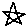
Label: star